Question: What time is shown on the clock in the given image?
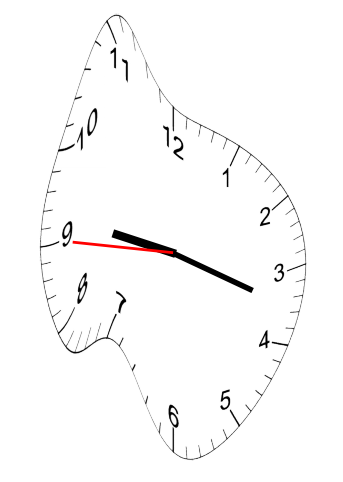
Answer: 09:17:45